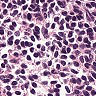
Metastatic tissue present: no